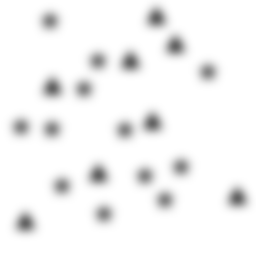
Squares: 0
Triangles: 8
Stars: 12
Total shapes: 20